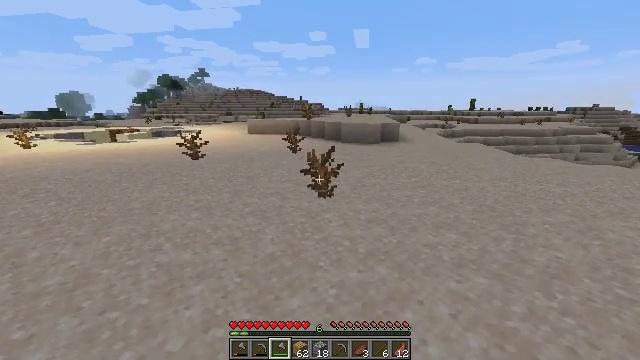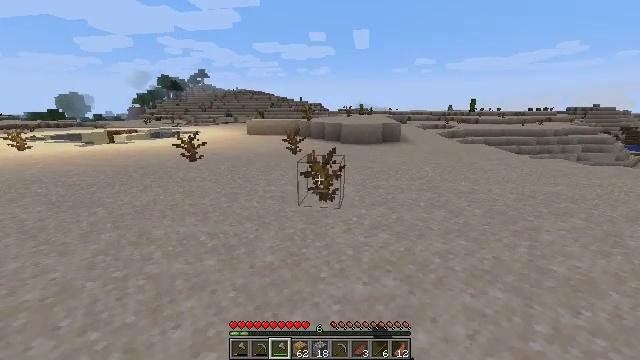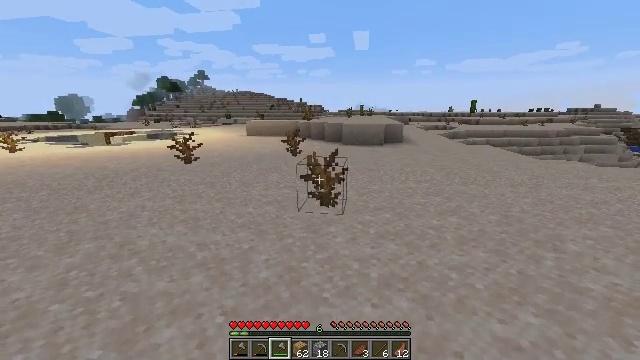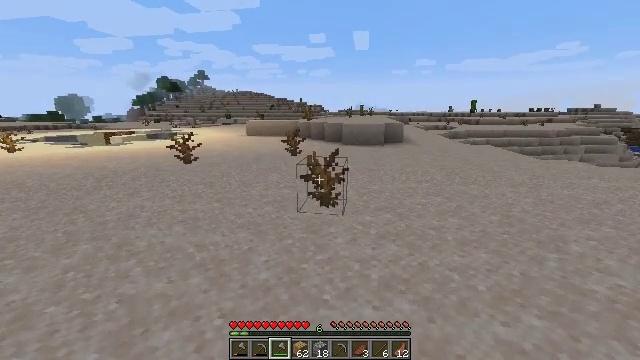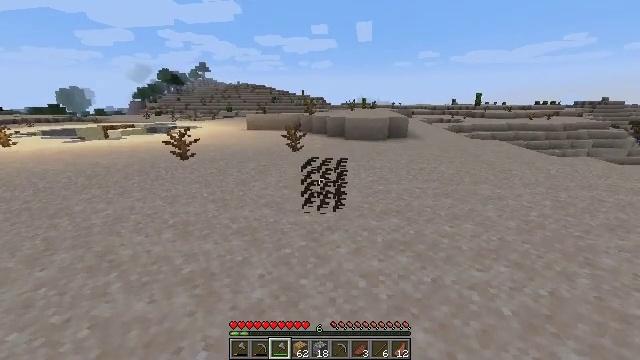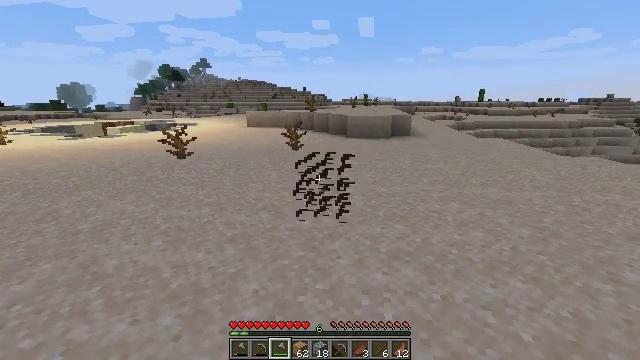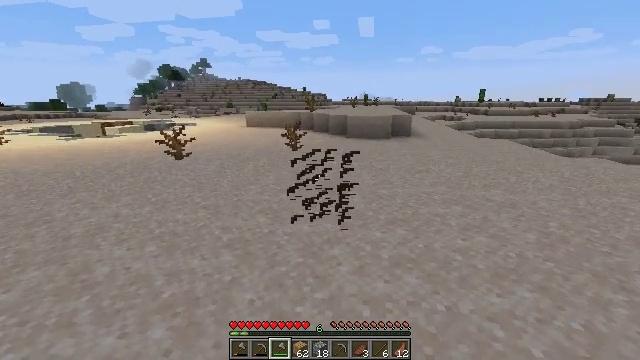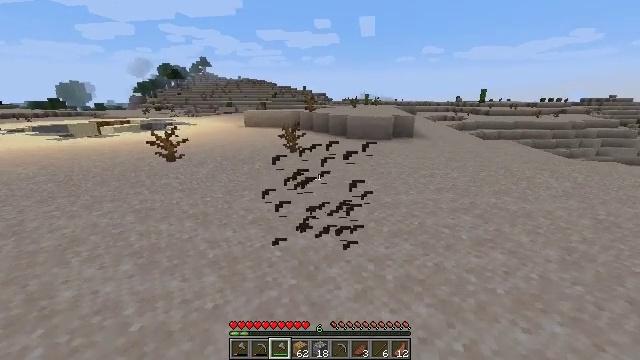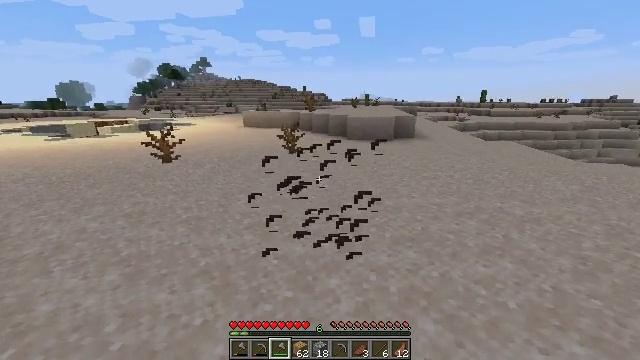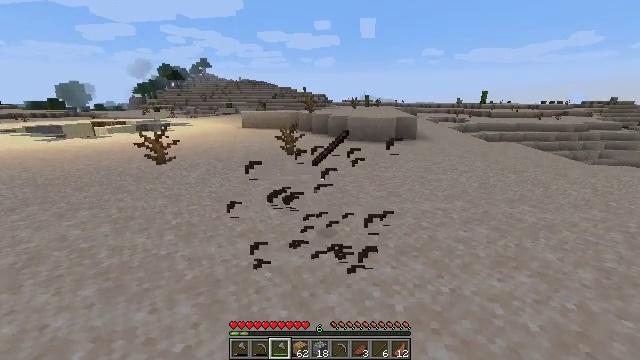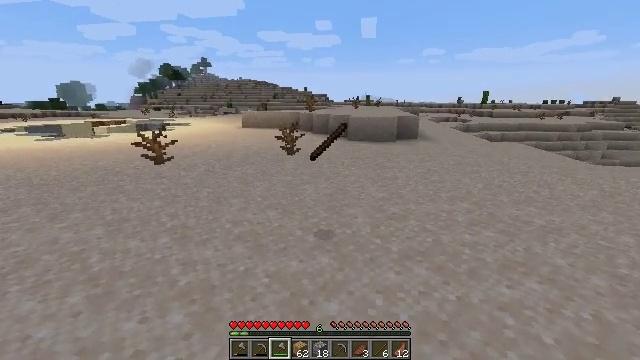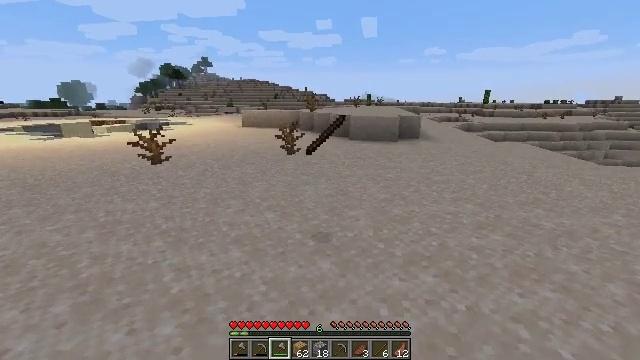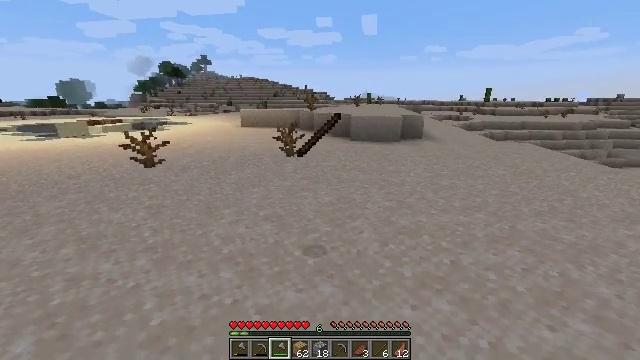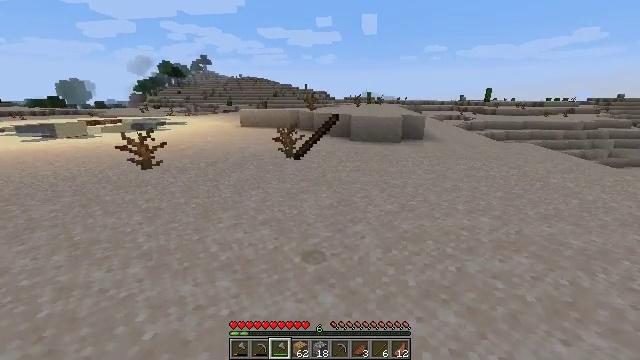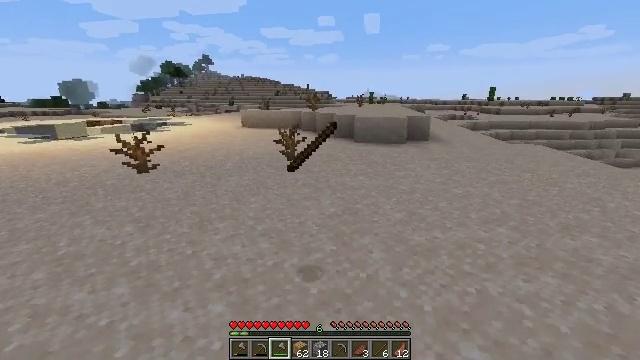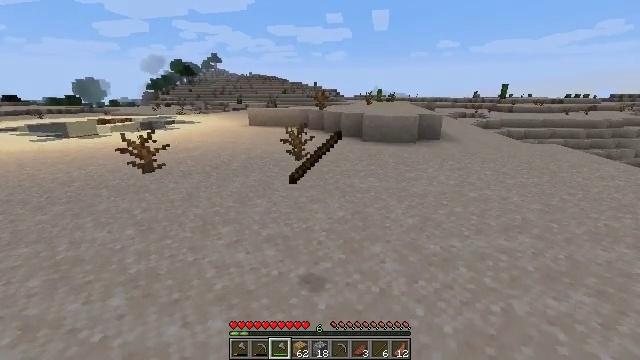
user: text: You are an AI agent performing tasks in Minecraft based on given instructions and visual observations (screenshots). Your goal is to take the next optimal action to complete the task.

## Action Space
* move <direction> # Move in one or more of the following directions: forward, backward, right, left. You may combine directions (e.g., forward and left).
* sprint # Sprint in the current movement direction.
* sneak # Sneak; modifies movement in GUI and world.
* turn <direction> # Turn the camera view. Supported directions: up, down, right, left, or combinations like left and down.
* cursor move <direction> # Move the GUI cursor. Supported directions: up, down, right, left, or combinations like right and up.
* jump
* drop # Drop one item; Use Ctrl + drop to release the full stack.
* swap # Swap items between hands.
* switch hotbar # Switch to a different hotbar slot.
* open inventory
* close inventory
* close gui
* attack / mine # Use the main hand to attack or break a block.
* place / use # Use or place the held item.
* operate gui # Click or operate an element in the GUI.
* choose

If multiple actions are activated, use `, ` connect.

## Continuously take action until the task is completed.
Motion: motion action
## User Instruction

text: Mine the dead bush in the desert.
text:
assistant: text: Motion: move forward, attack / mine
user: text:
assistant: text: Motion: move forward, attack / mine
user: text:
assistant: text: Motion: move forward
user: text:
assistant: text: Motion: move forward, turn down, attack / mine
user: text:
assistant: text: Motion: move forward, attack / mine
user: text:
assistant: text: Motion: move forward, attack / mine
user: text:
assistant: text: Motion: move forward
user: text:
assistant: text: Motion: move forward, attack / mine
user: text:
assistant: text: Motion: move forward, attack / mine
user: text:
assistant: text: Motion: move forward, attack / mine
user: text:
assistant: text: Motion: move forward
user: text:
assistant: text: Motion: move forward
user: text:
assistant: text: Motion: move forward
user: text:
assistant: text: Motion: move forward
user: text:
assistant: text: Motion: move forward, turn left
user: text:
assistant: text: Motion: move forward, sprint
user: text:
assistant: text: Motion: move forward, sprint
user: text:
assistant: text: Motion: move forward, sprint, turn left
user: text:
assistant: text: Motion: move forward, sprint, turn left
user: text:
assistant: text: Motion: move forward, sprint, turn left and down
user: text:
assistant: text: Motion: move forward, sprint
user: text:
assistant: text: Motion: move forward, sprint
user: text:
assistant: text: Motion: move forward, sprint
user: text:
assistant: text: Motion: move forward, sprint
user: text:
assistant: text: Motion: move forward
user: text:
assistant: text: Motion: move forward, turn right
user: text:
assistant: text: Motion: move forward, turn right and down
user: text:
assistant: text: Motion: move forward
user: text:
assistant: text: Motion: move forward
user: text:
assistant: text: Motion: move forward, attack / mine